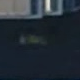
Vehicle type: Car